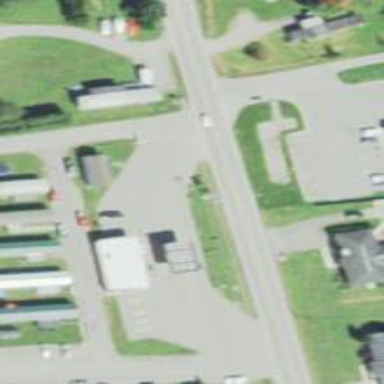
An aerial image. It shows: Gasoline fuel station.